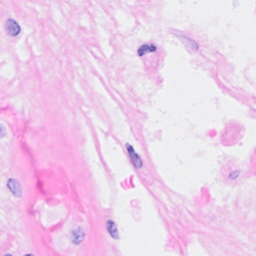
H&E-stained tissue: Breast